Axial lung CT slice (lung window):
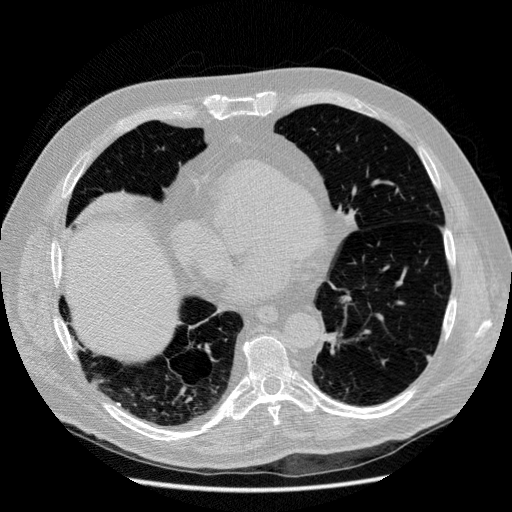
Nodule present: yes
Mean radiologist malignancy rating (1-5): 2